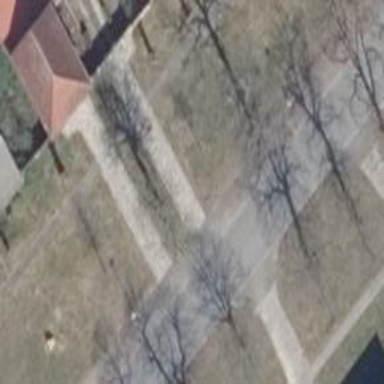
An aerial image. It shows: Avenue lined with deciduous broadleaved trees.